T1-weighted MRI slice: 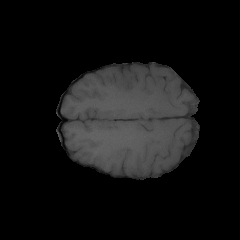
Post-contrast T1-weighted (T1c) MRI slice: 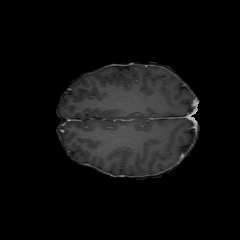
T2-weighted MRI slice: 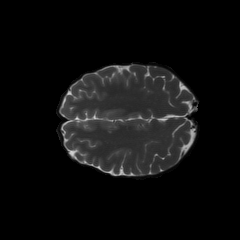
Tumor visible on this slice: no